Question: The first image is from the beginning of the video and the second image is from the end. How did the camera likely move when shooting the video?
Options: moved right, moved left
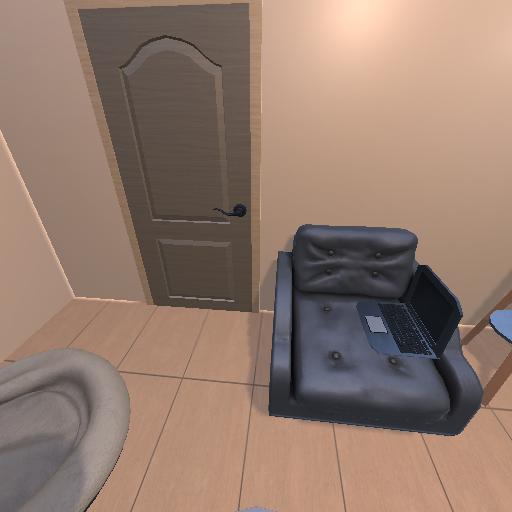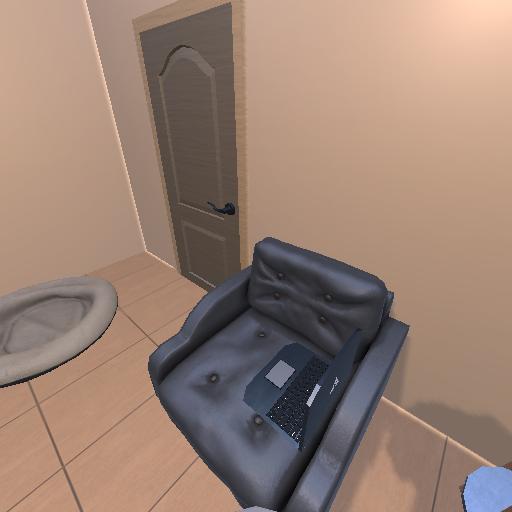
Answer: moved right